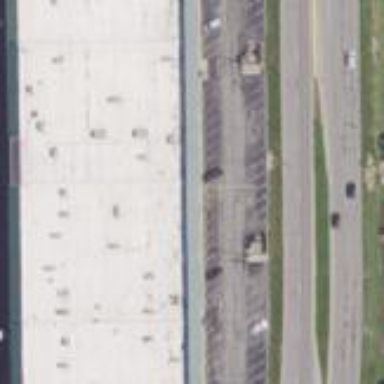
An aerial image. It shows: Retail building.